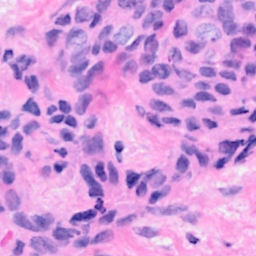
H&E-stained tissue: Breast